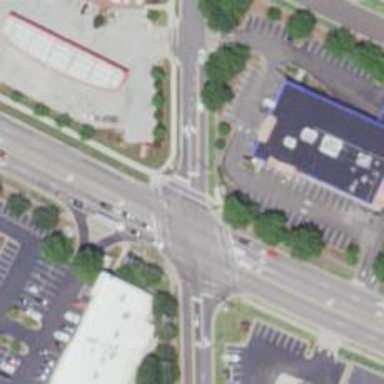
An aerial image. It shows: Controlled road crossing.